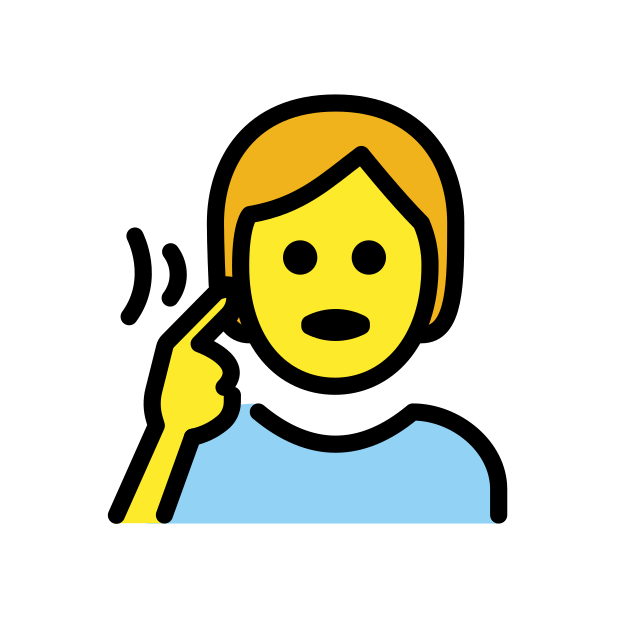
Emoji: 🧏
Name: deaf person
Unicode: 0x1f9cf